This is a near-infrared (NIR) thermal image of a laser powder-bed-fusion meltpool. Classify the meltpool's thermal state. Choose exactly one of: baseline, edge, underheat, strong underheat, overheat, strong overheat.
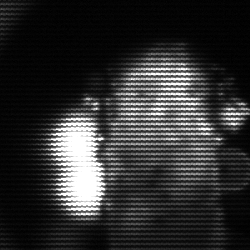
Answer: strong underheat